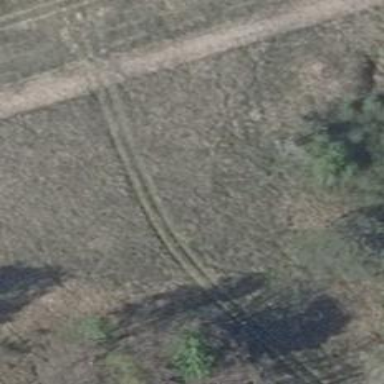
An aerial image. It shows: Dirt track with grade 4 tracktype.